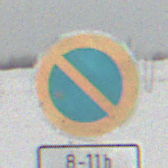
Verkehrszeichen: EingeschraenktesHalteverbot
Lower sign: ZeitangabenOhneBeschraenkungAufWochentage2
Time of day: MorningAfternoon
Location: Outdoor (Nature)
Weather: Overcast
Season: Winter
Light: Natural